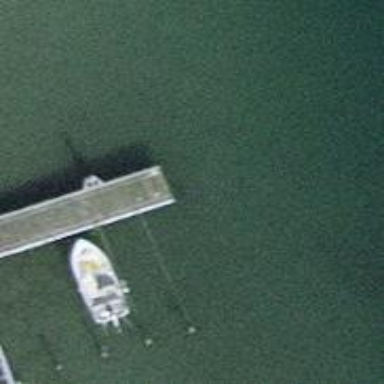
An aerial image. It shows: Man-made pier.